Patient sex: M
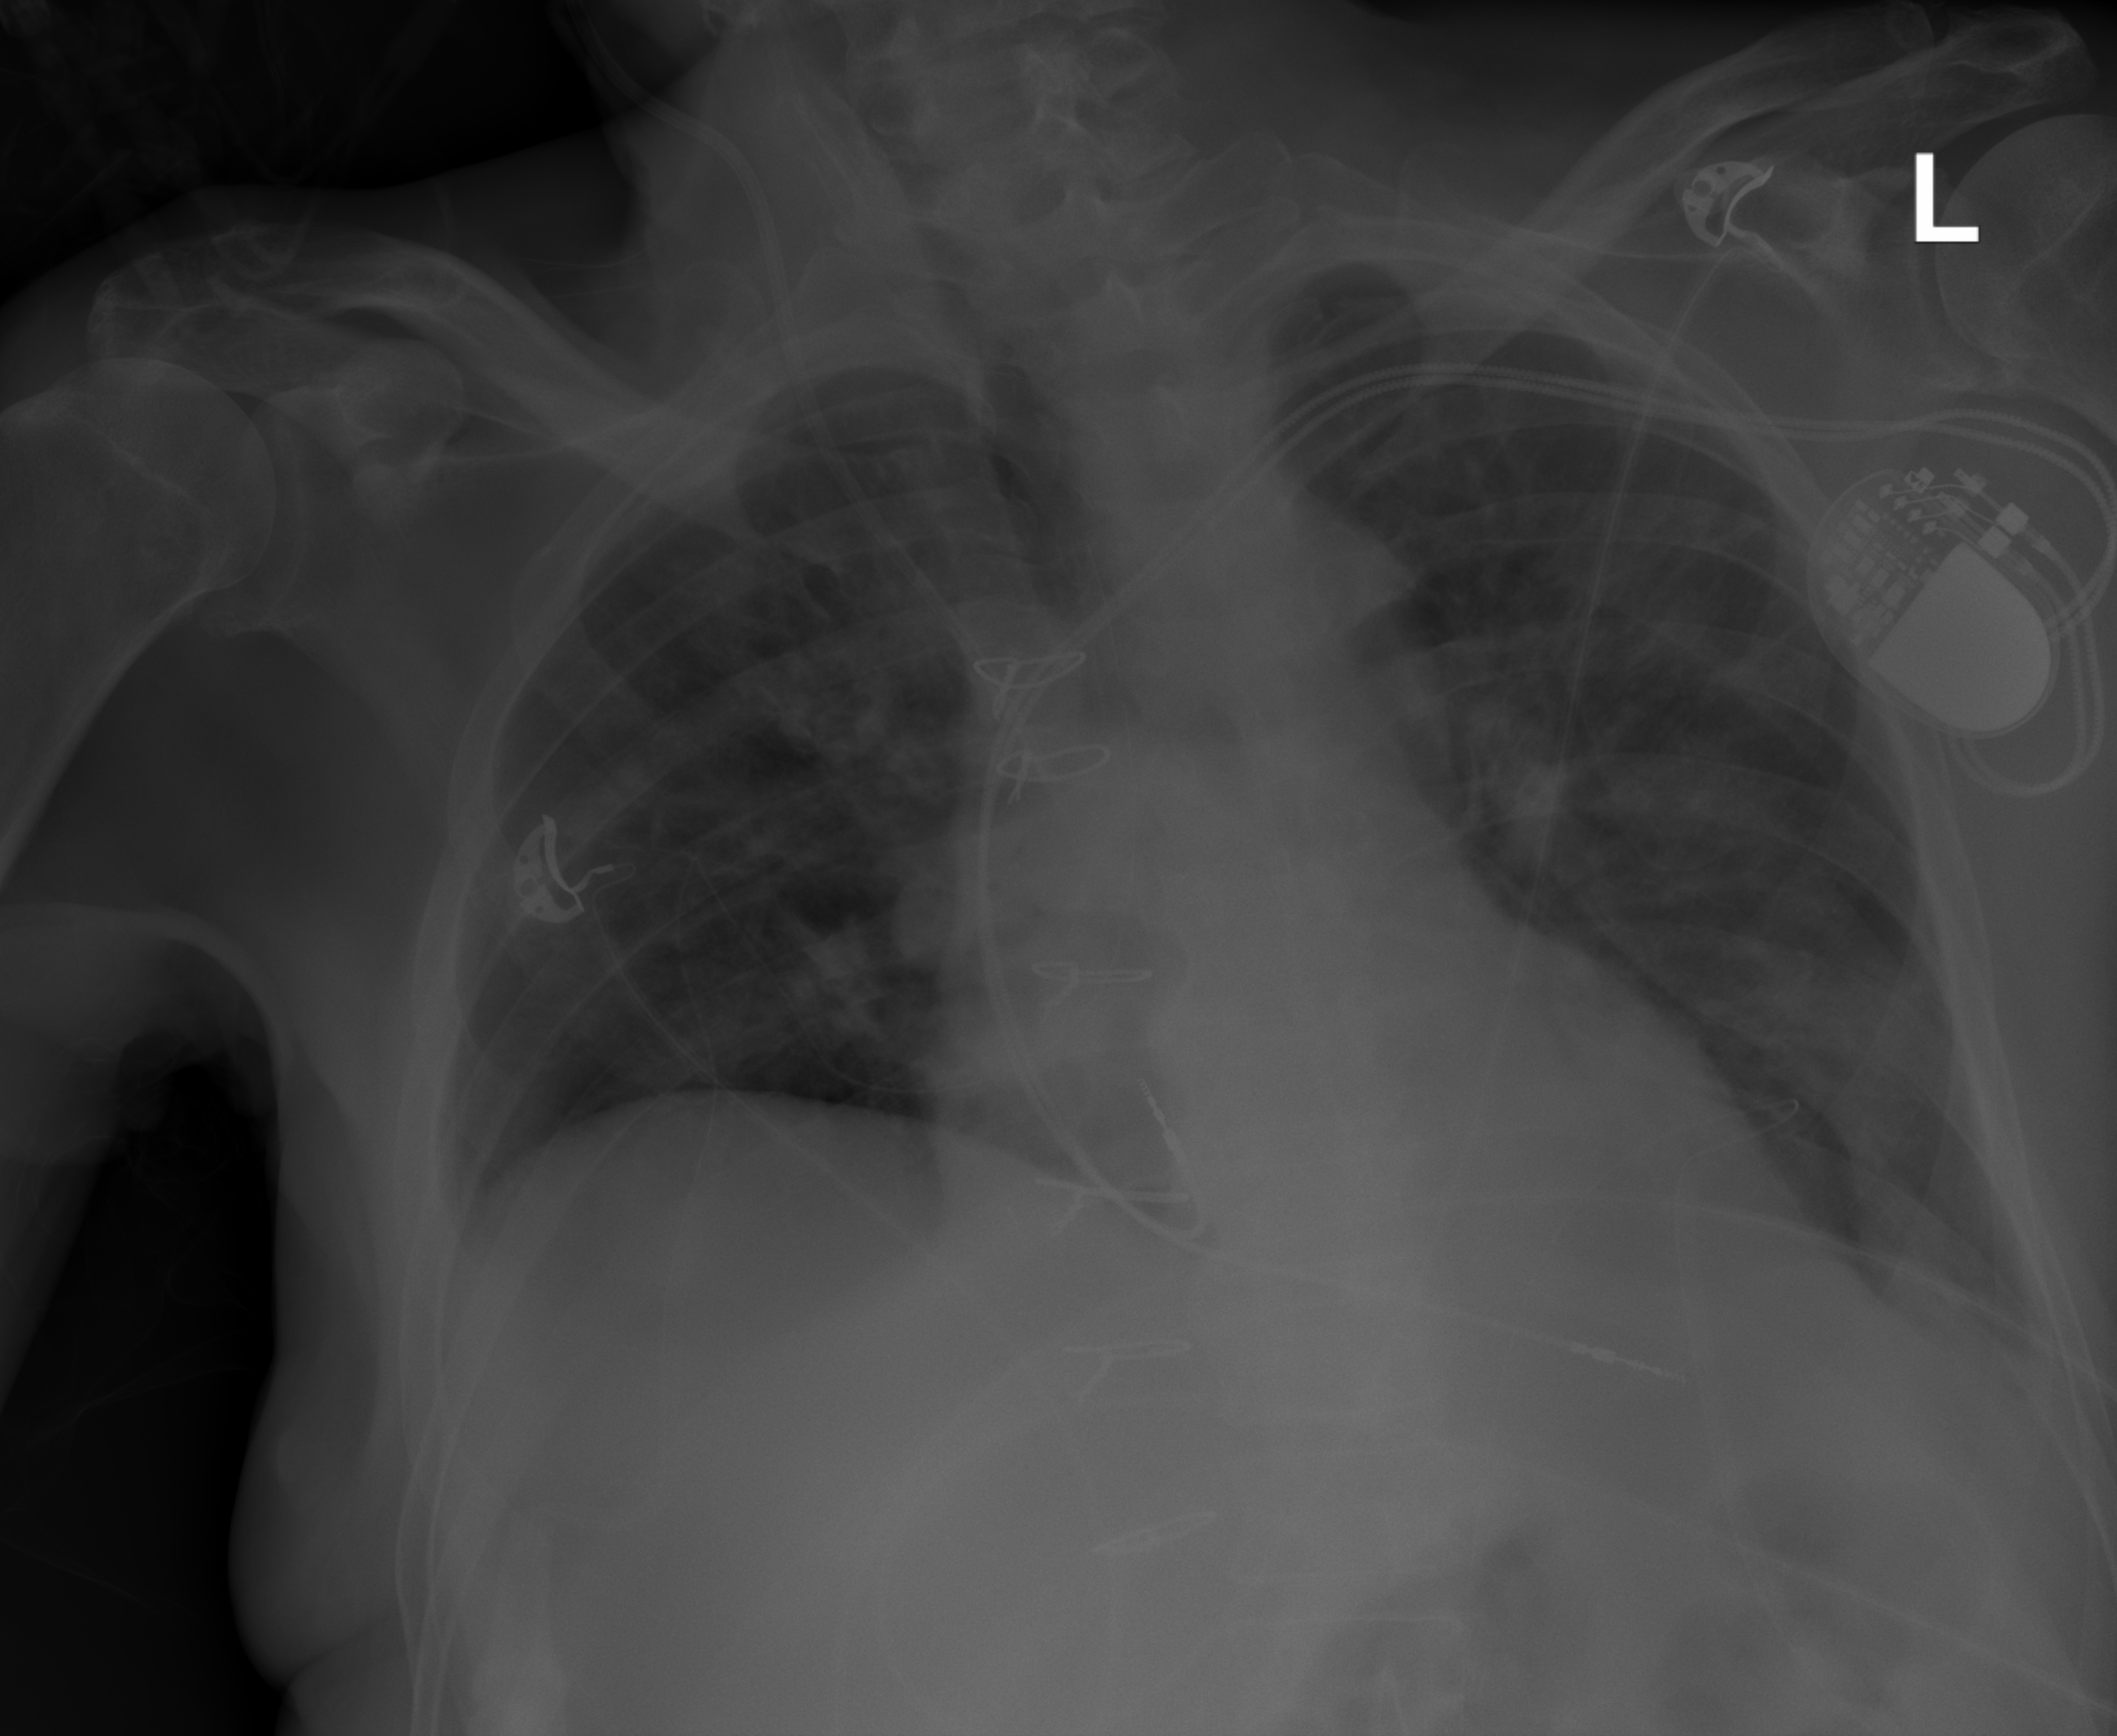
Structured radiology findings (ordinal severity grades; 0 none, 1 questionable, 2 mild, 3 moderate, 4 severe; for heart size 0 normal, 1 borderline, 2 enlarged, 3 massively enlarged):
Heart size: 0
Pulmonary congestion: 2
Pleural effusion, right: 0
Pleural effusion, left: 2
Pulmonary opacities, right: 2
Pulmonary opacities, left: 2
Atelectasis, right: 2
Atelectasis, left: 2